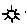
Label: sun